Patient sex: M
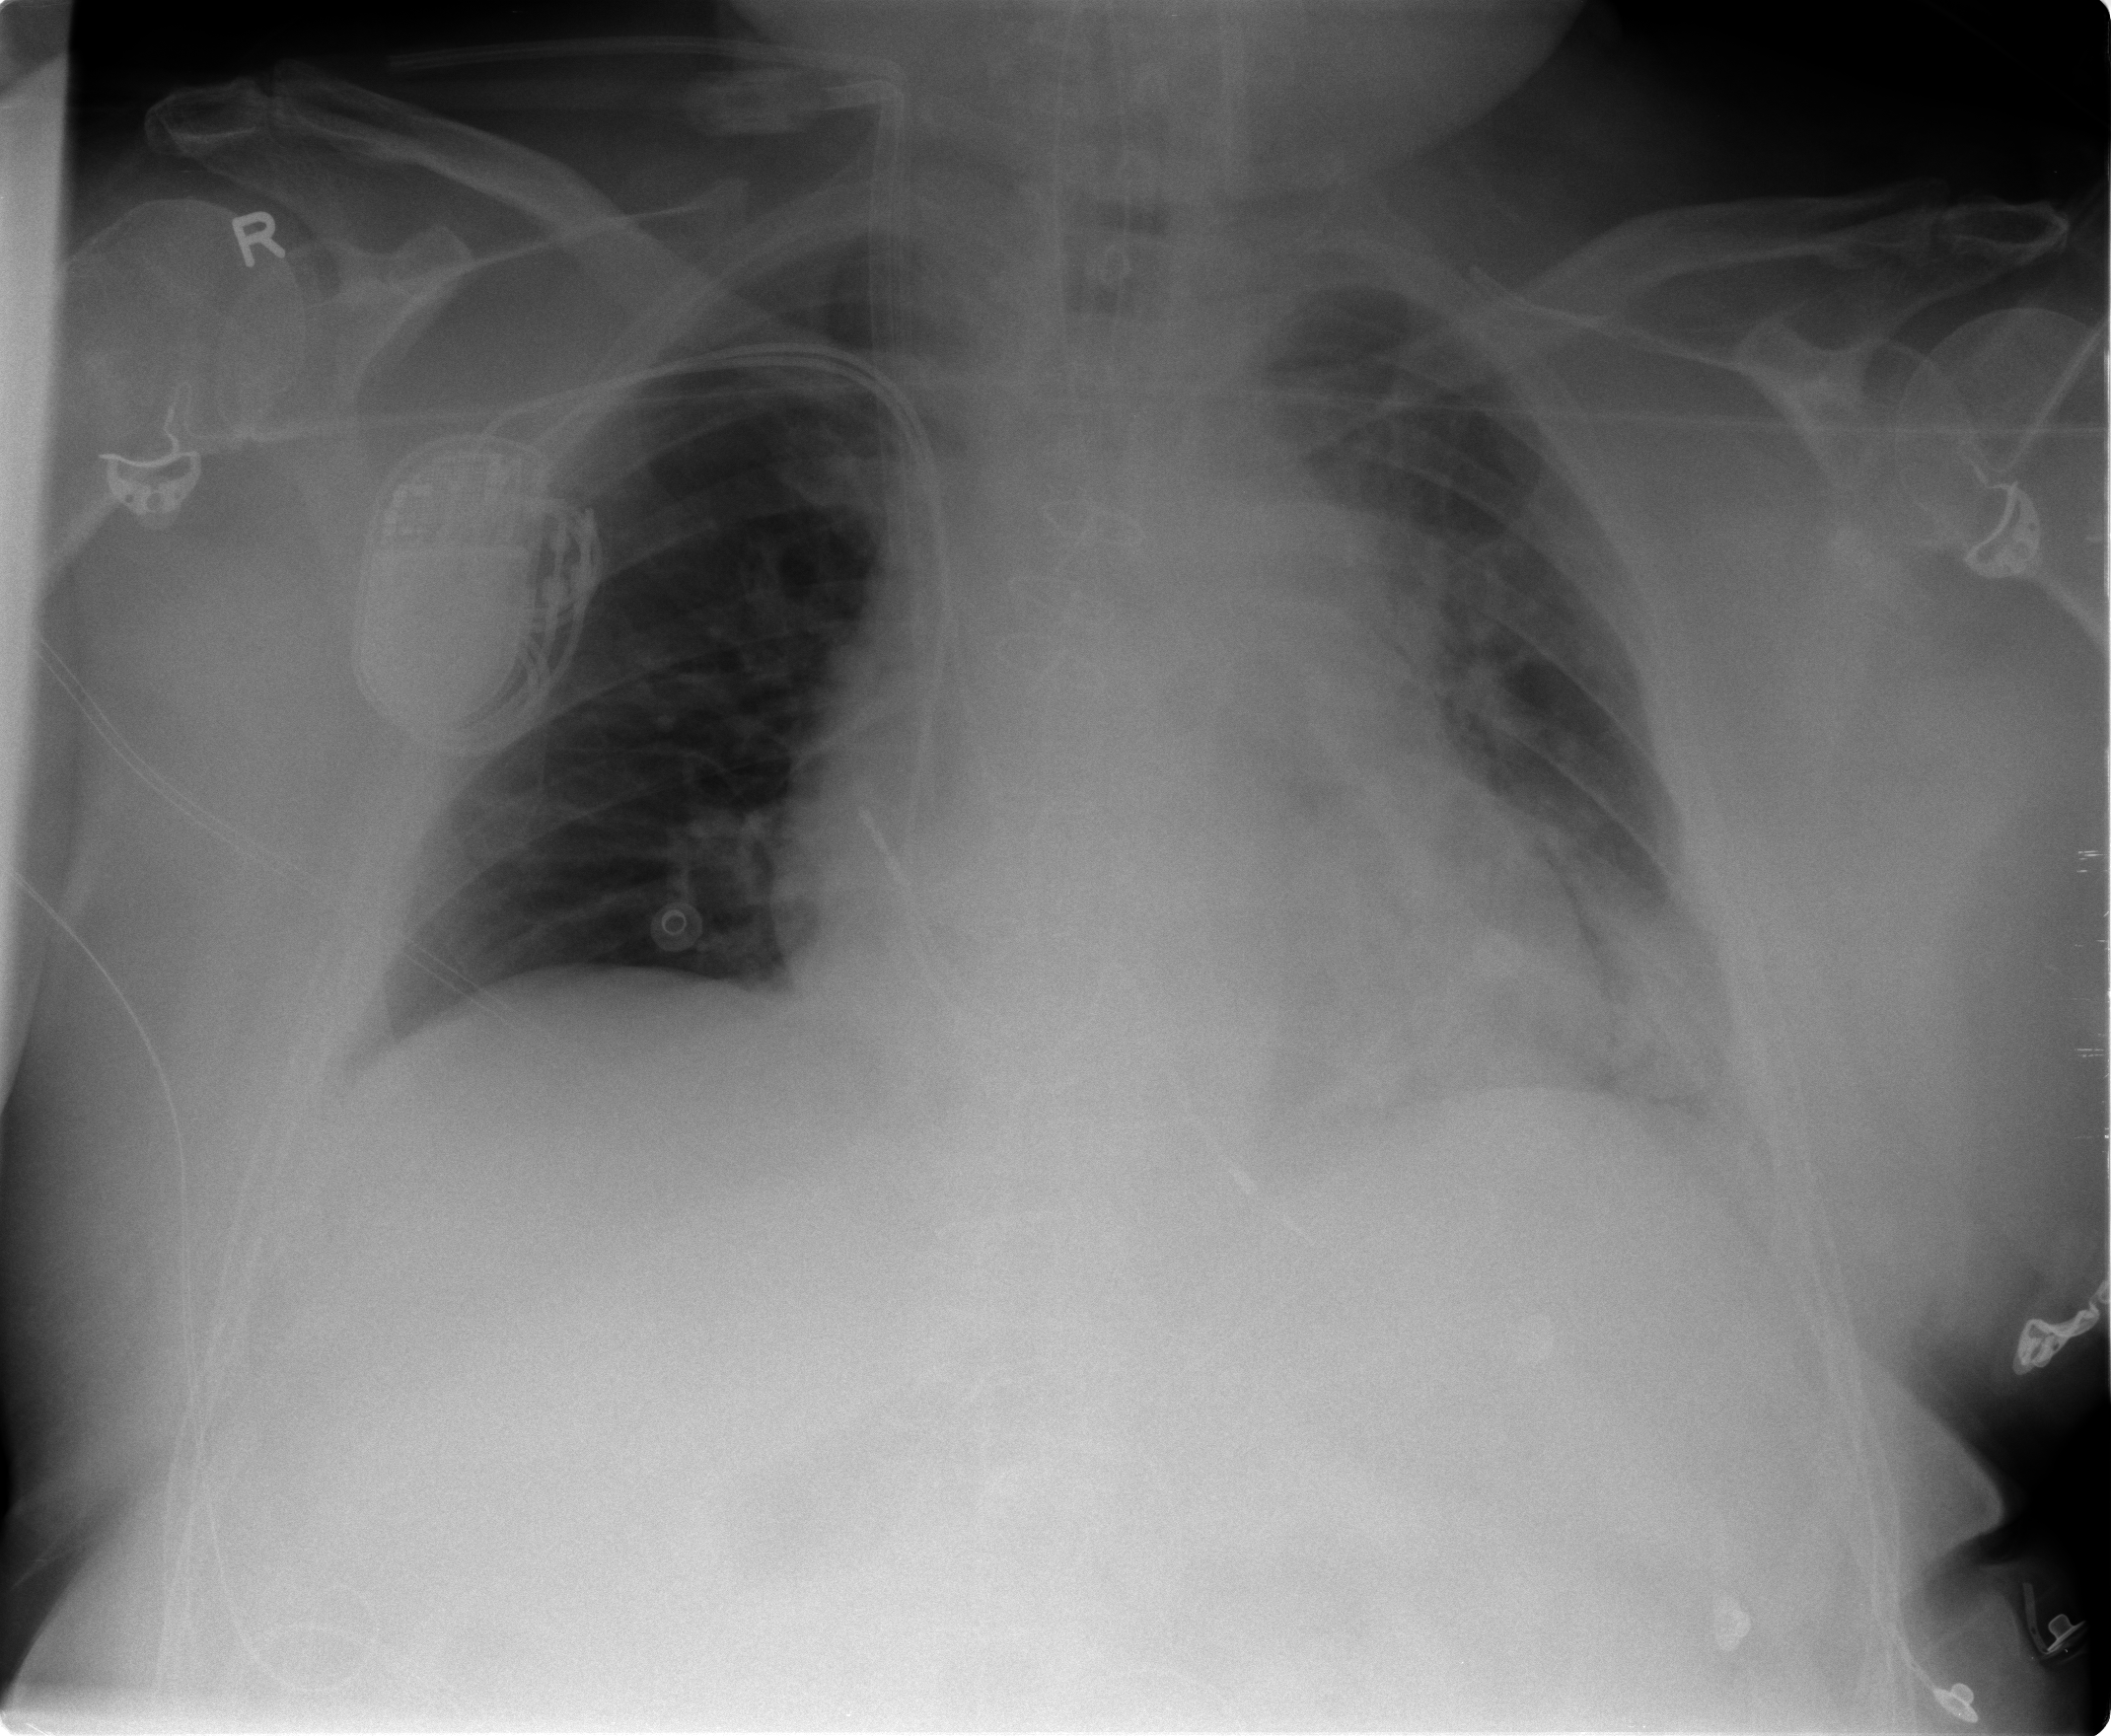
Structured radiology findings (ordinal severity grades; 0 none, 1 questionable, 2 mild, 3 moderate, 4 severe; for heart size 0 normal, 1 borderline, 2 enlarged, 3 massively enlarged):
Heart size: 2
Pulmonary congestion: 1
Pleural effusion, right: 0
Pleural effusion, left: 1
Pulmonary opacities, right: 0
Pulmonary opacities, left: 2
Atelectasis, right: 0
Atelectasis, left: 2